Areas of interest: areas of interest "Training Institution"
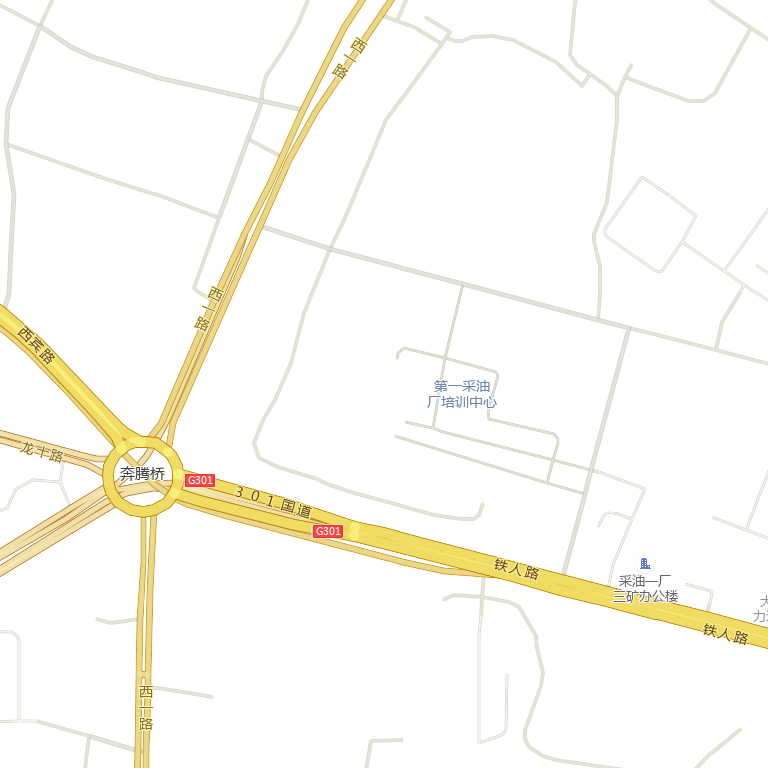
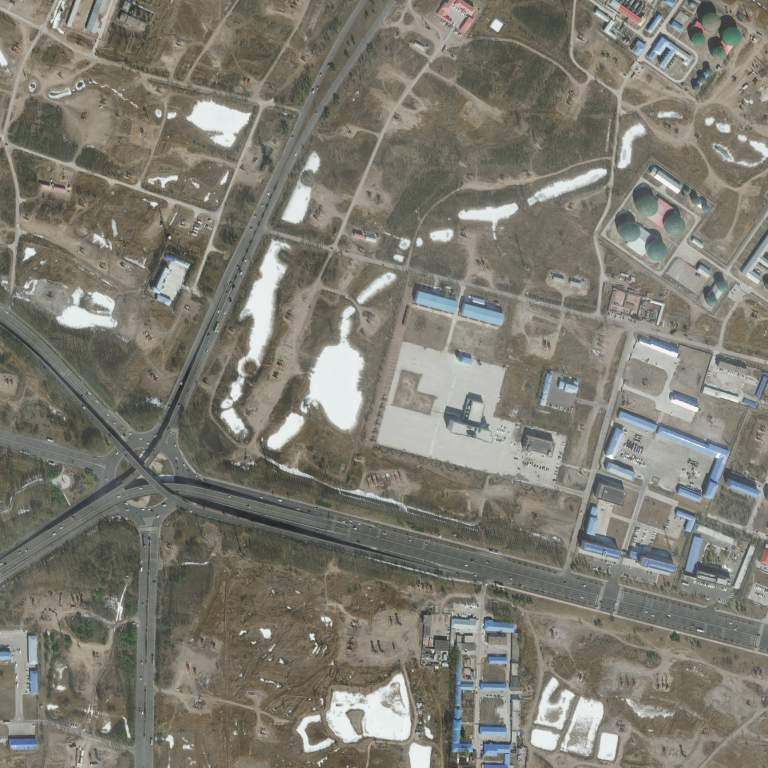